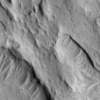
Label: not_dusty